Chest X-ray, AP view. Patient: 26 years old, sex M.
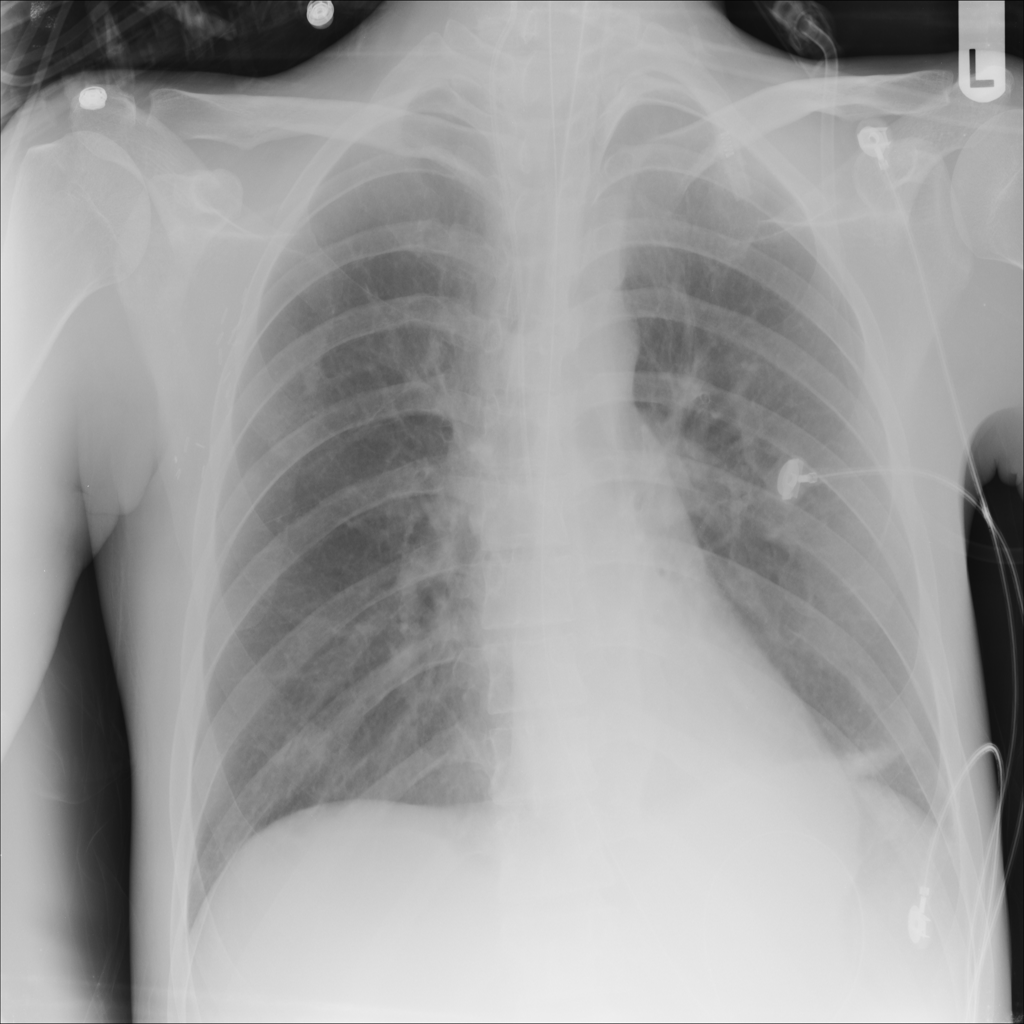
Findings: Atelectasis, Effusion, Infiltration